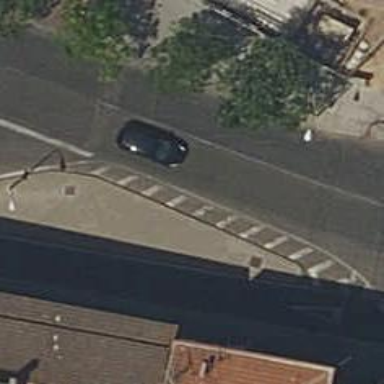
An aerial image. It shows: Crossing with traffic signals and table for traffic calming.